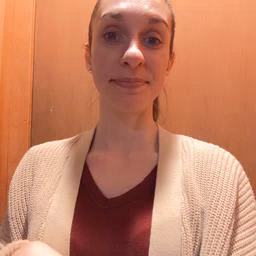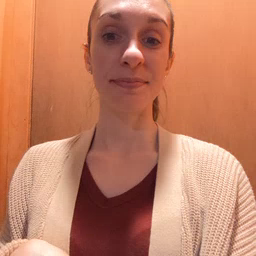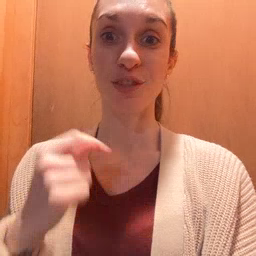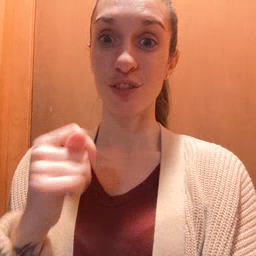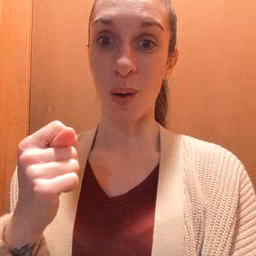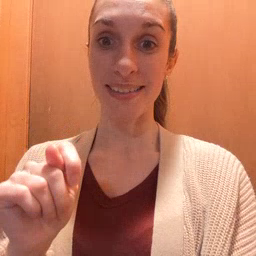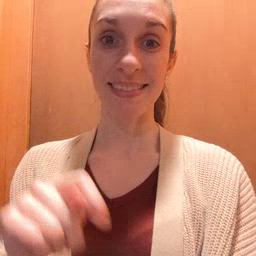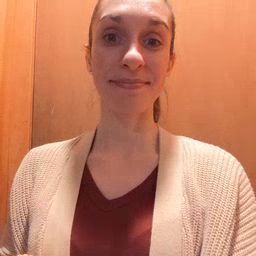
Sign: toy